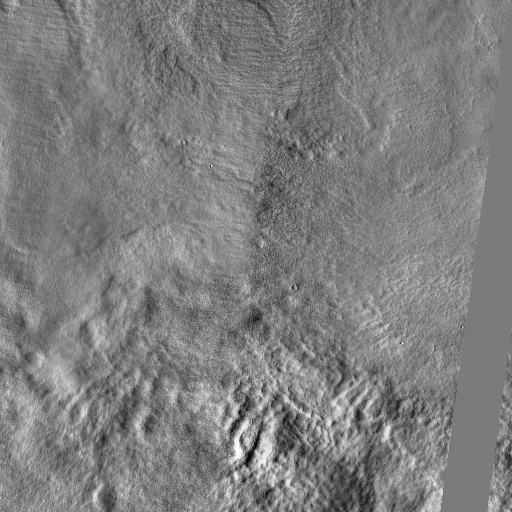
Crater classes present: Background, Other